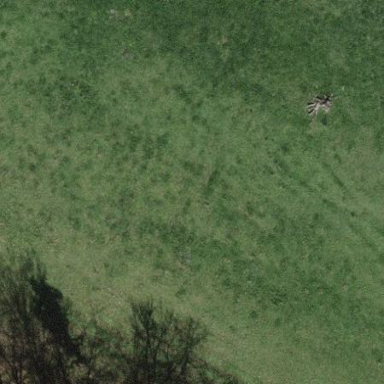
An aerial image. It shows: Beautiful meadow.